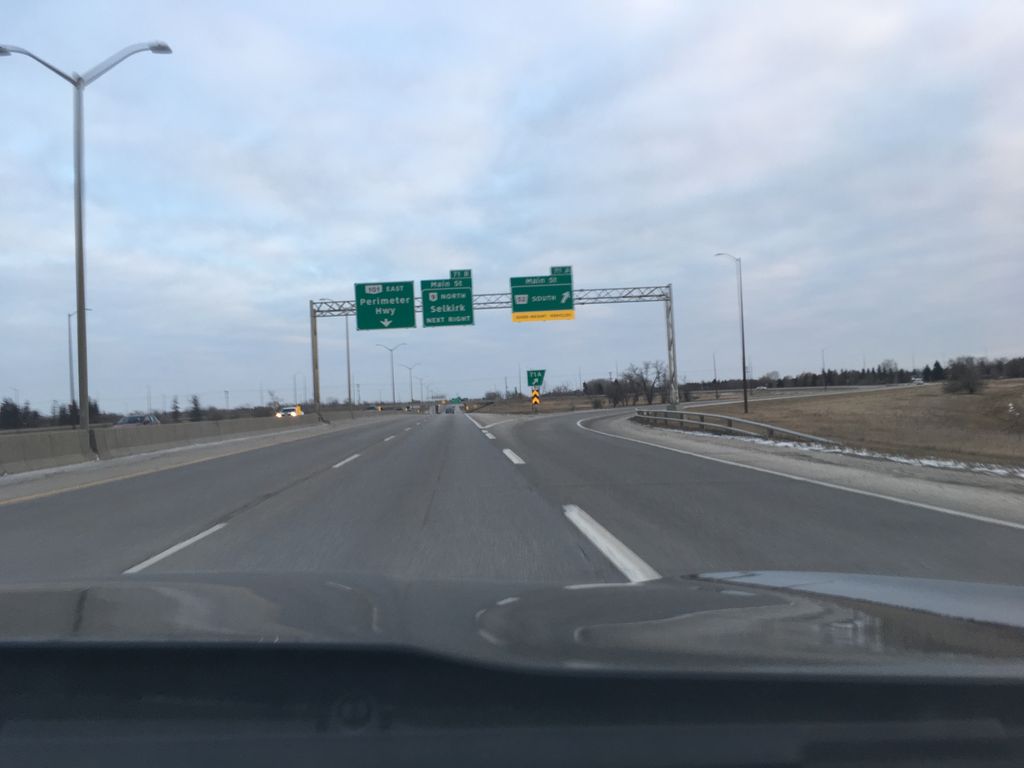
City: winnipeg